Question: I am using Microsoft Sql Server 2008.
with this below query certain rows are fetched with , but it is possible to arrange rows with distinct rows ordered from every table.
'''
select id1,c1,id2,c2,id3,c3
from t1
left join t2 on t2.fk = t1.pk
left join t3 on t3.fk = t1.pk
order by id3
'''

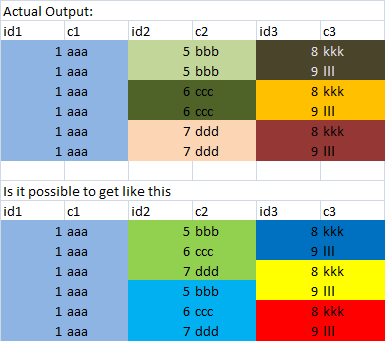
Answer: You need to sort on id1, id2 and id3
EDIT: Updated with additional sequencing field
'''
;WITH data AS
(
select id1,c1,id2,c2,id3,c3,
ROW_NUMBER() OVER (PARTITION BY id1, id2 ORDER BY id2) as id2seq,
ROW_NUMBER() OVER (PARTITION BY id1, id2, id3 ORDER BY id3) as id3seq
from t1
left join t2 on t2.fk = t1.pk
left join t3 on t3.fk = t1.pk
)
select id1, c1, id2, c2, id3, c3
from data
order by id1, id2seq, id3seq
'''
: Completed query for exact results
'''
;with data as(
select pid
, pname
, cid
, cname
from #t1 t1
left join #t2 t2 on t2.fk_pid = t1.pid
), cte AS
(
select pid
, eid
, ename
from #t1 t1
left join #t3 t3 on t3.fk_pid = t1.pid
), combine AS
(
select d.pid
, pname
, cid
, cname
, ROW_NUMBER() over(partition by d.pid, cid order by cid) as seq
, eid
, ename
from data d join cte c on d.pid = c.pid
)
select pid, pname, cid, cname, eid, ename
from combine
order by pid, seq, cid
'''